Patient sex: M
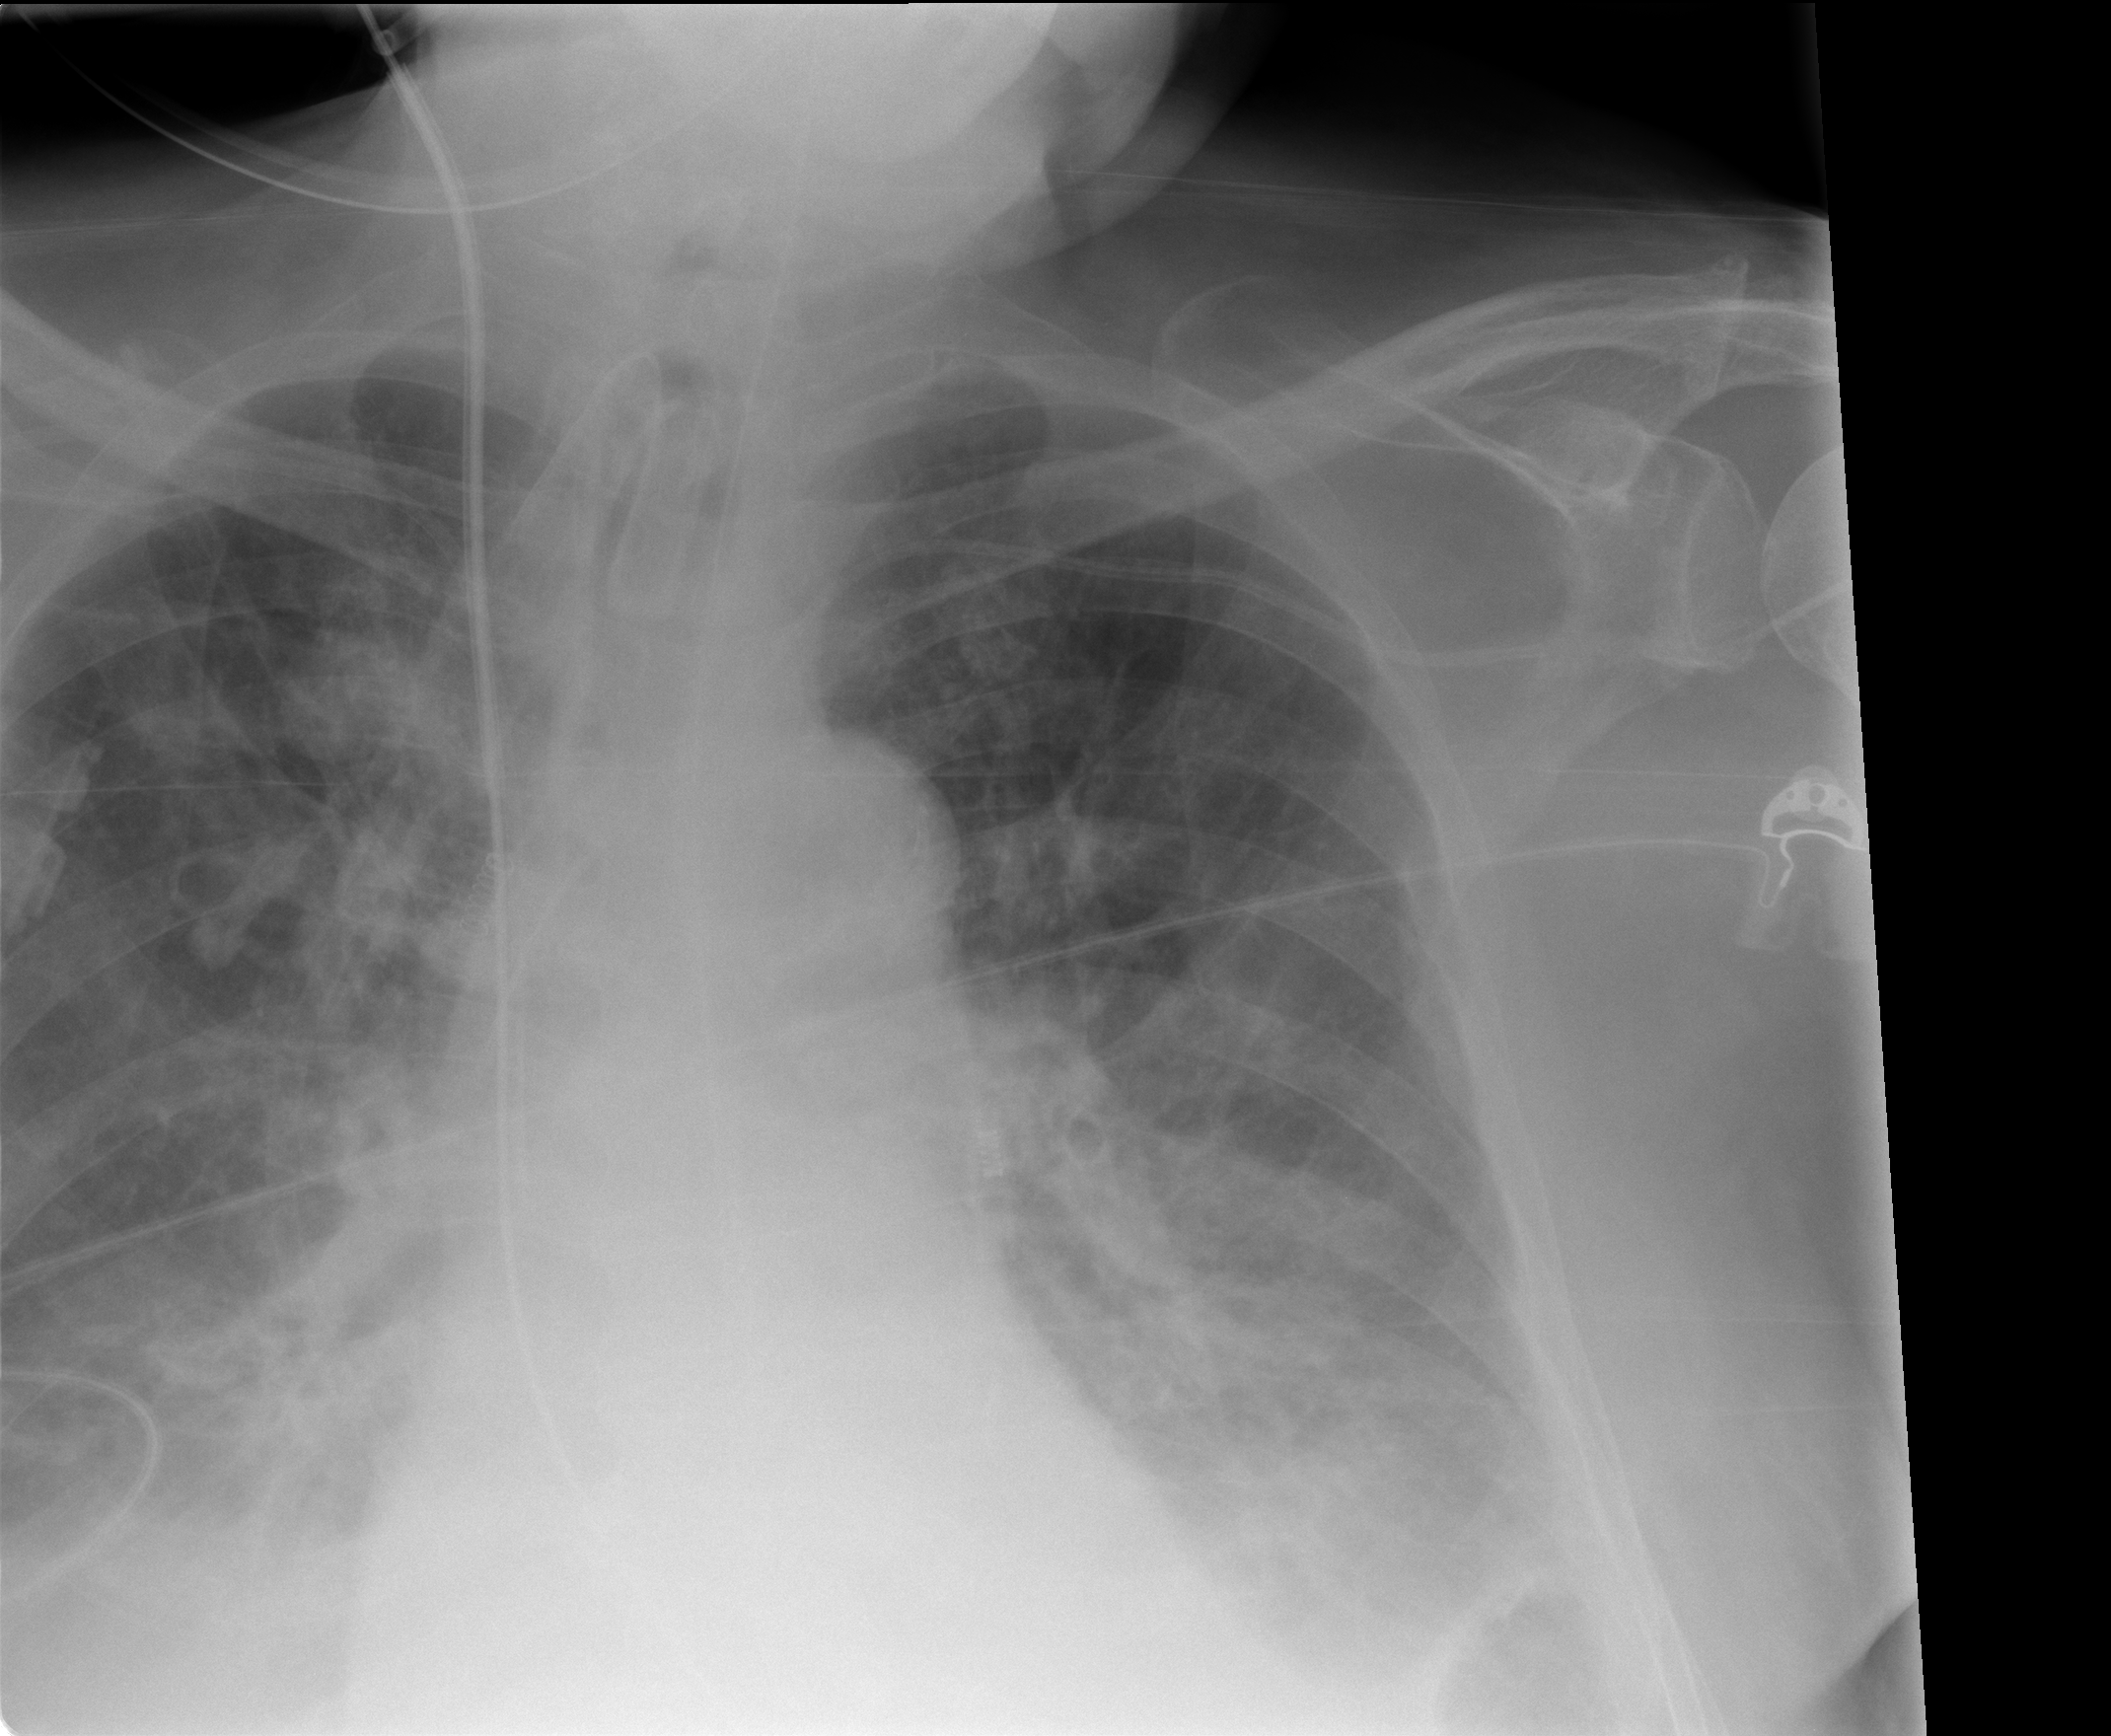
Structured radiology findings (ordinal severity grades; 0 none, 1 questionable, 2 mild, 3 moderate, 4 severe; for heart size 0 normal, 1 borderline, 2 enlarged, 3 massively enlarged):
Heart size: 1
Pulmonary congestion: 1
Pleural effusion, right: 2
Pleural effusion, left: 3
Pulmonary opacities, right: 3
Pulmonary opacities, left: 3
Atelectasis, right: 3
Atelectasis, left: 3